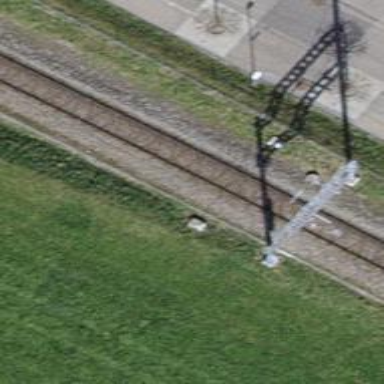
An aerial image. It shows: Single-track electrified railway with contact line.